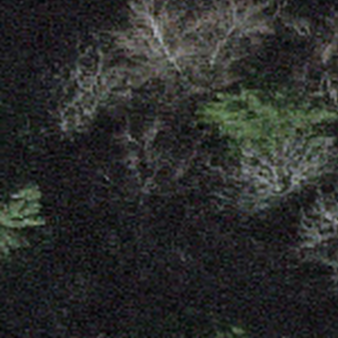
Label: other